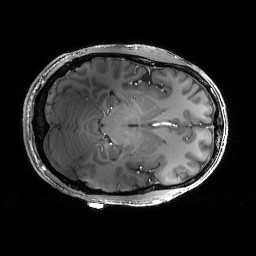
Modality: T1w
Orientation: axial
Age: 29
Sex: male
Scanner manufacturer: siemens
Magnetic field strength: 6.98 T
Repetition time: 2.37 s
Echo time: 0.00231 s